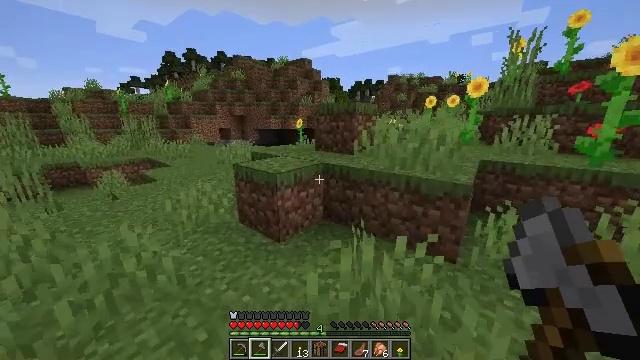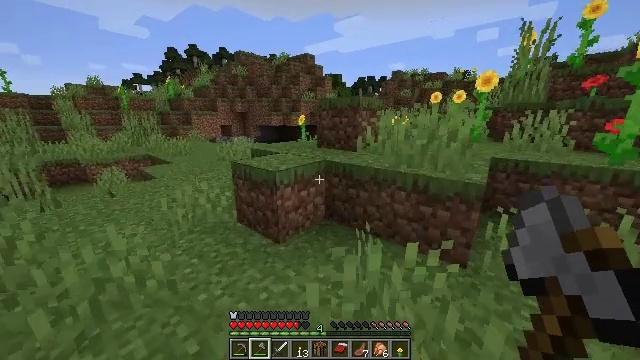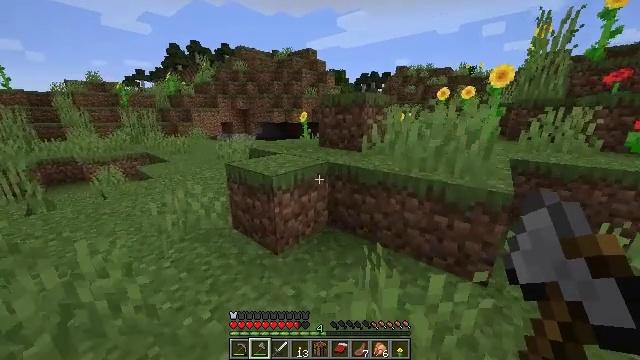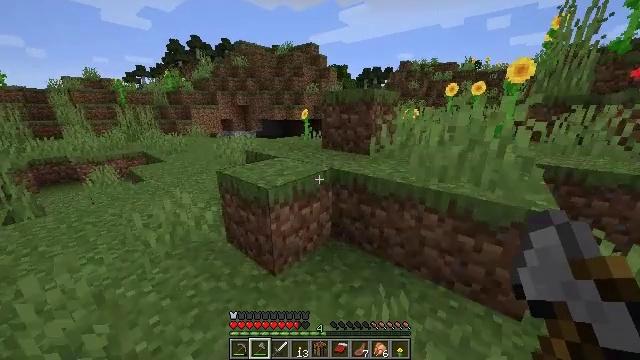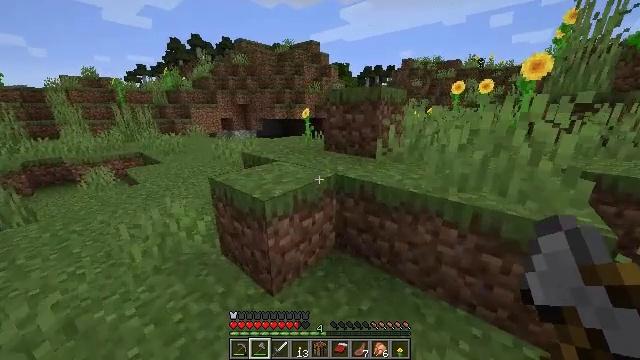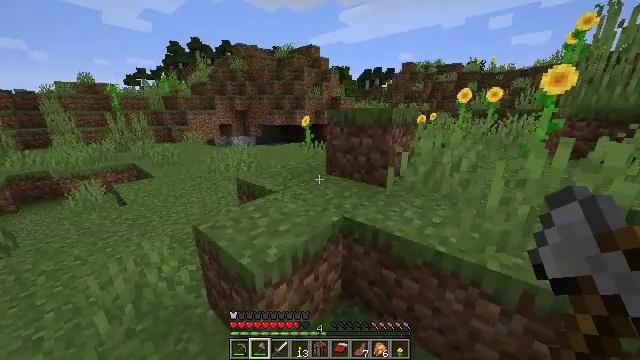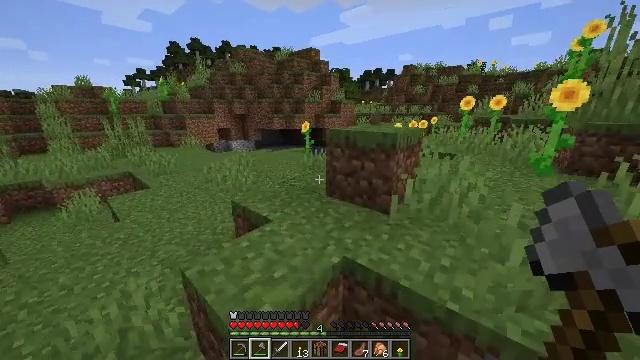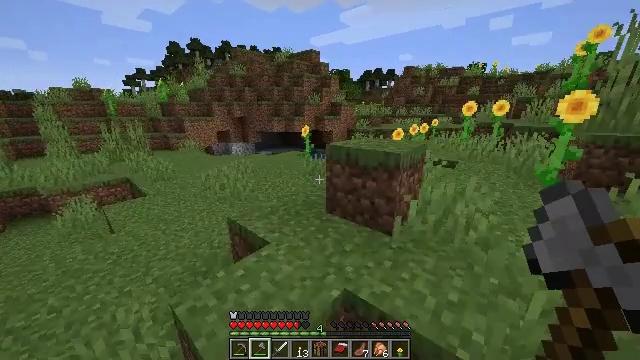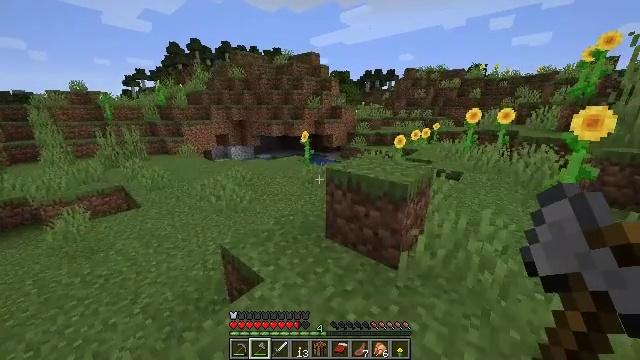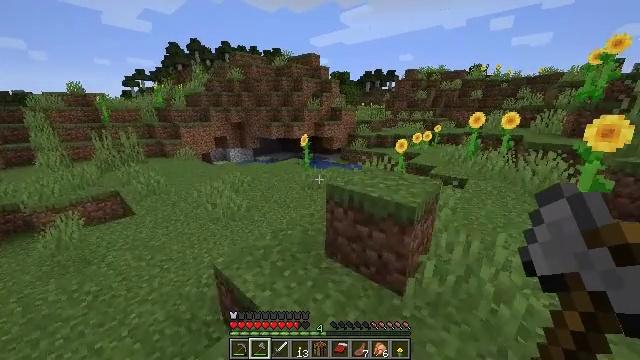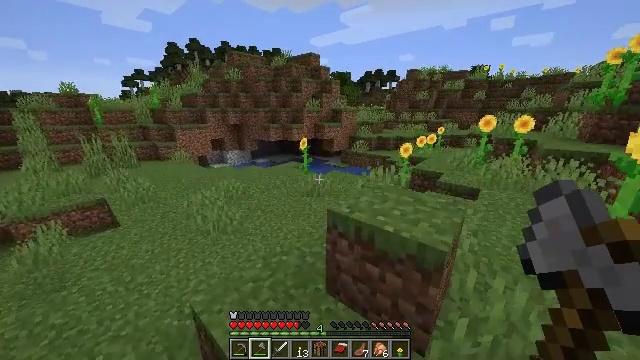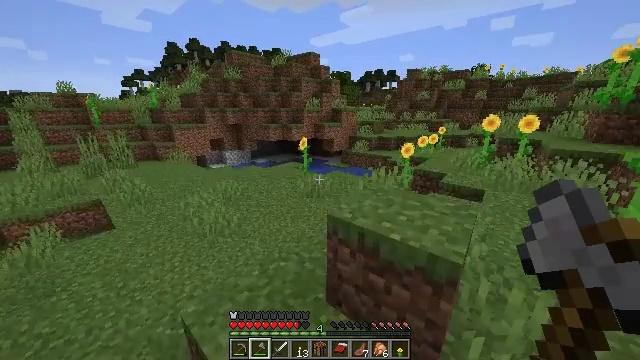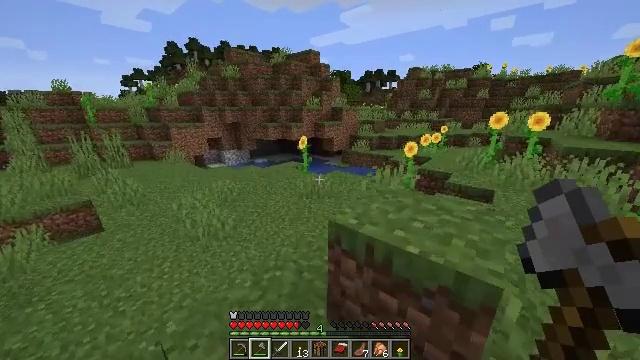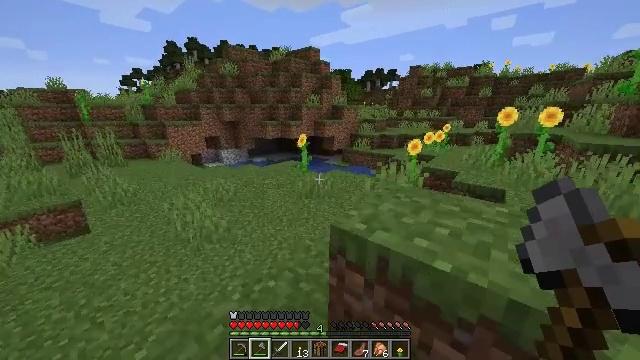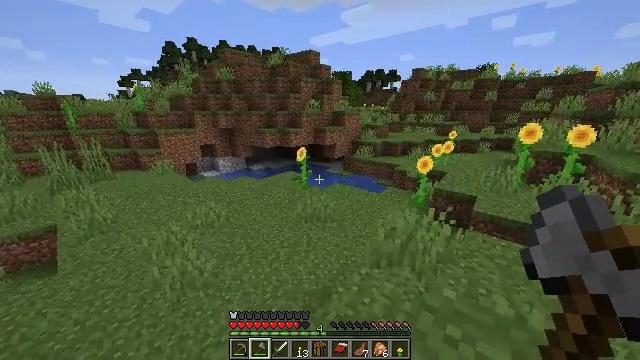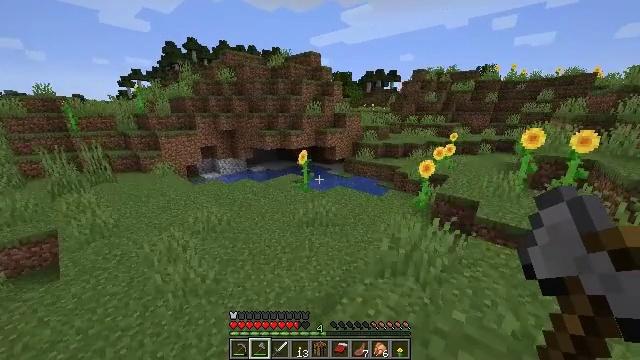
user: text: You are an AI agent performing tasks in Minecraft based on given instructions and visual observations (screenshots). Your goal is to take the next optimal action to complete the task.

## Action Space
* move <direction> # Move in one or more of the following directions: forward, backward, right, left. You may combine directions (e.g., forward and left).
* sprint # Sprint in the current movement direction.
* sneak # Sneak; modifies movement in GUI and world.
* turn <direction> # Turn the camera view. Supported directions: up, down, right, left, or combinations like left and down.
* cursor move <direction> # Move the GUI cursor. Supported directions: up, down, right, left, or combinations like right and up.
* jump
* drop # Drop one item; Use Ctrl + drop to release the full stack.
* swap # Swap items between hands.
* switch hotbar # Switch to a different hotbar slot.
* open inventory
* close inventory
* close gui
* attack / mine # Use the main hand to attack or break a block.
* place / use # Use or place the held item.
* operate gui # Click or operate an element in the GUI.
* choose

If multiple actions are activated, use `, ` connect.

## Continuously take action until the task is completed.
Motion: motion action
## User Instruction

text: Break the sunflower to collect it.
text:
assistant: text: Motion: move forward
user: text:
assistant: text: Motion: move forward
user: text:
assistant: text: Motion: move forward
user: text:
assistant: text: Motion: move forward
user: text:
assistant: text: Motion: move forward, jump
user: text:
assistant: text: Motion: move forward, jump
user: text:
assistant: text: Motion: move forward, jump
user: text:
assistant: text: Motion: move forward, jump
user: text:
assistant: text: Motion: move forward
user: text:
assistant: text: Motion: move forward
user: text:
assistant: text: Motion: move forward
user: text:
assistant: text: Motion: move forward
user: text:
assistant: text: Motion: move forward, jump
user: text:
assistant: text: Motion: move forward, jump
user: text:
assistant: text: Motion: move forward, jump
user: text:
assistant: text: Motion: move forward, jump
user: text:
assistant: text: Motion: move forward
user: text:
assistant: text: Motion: move forward
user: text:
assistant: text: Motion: move forward
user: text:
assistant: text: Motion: move forward
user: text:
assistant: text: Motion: move forward
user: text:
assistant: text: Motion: move forward
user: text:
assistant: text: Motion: move forward
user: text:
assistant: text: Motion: move forward
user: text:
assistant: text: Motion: move forward
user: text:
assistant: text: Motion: move forward
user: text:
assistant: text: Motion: move forward
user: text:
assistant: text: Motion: move forward
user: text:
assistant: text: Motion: move forward
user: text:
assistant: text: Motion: move forward